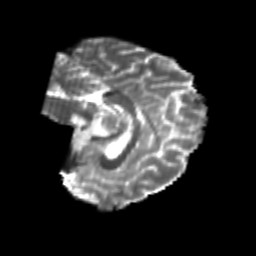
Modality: T2w
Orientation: sagittal
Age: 20
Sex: female
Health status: healthy
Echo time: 0.074 s